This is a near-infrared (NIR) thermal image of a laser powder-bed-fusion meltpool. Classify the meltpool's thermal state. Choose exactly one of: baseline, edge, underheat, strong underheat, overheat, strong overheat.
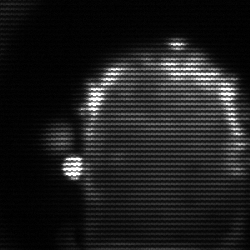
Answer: baseline